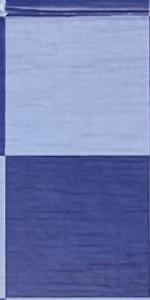
Label: Empty